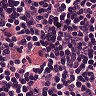
Metastatic tissue present: no